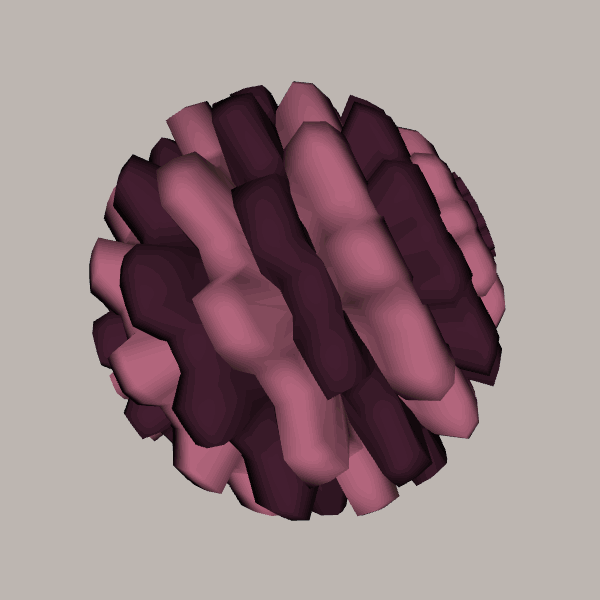
Background: light